Question: The function <URL> of ColdFusion 9 is supposed to return a clone, also known as a deep copy, of a variable, with no reference to the original variable. That's supposed to be true for complex objects, such as structures and queries.
I'm working on a code that uses a query object that is in the APPLICATION scope. This query needs to be modified locally for use in a particular page and I need to know what the original query string was (which is in the query object's metadata). So in this case, creating a deep copy of the original query is the most sensible solution.
But unfortunately, it looks like ColdFusion doesn't clone the whole object, but only its result set, thus losing all the metadata.
That's not the behaviour I expected from 'Duplicate', and I don't find it consistent with what happens when duplicating other kinds of complex objects.
One solution to my problem would be passing the result set AND the sql string as separate arguments to the function.
I'd like to know, however, if you have a more elegant solution, and/or throw a bit of light on the query Duplicate issue.
Here's some code that proves the issues for query Duplicate:
'''
<cfquery name="qry" datasource="mydatasource">
SELECT "blue" AS colour, "pear" as fruit
</cfquery>
<cfset qry_copy = qry>
<cfset qry_deepcopy = duplicate(qry)>
<cfdump var="#qry#" label="Original query" />
<cfdump var="#qry_copy#" label="Copy of the query (by reference)" />
<cfdump var="#qry_deepcopy#" label="Deep copy of the query (by value)" />
<cfdump var="#qry.getMetaData().getExtendedMetaData()#" label="Metadata of the original query" />
<cfdump var="#qry_copy.getMetaData().getExtendedMetaData()#" label="Metadata of the copy of the query" />
<cfdump var="#qry_deepcopy.getMetaData().getExtendedMetaData()#" label="Metadata of the deep copy of the query" />
'''

---
In a nutshell, these are my conclusions so far:
- 'qry.getMetaData()'- 'getMetaData(qry)'- 'qry''getMetaData(qry)'
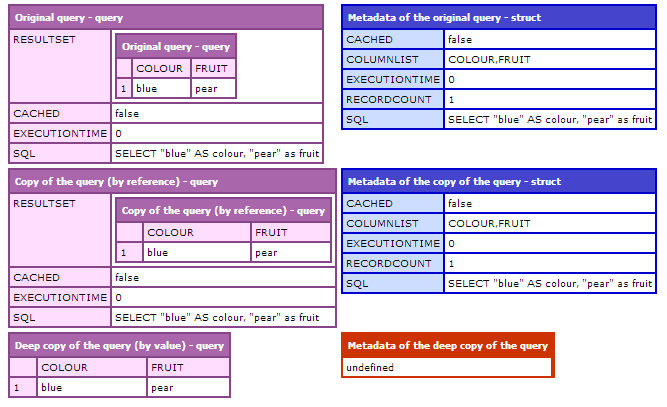
Answer: Hmmm... that is to my way of thinking a bug. My guess would be that there is a reference to the metadata that is not pulled into the deep copy. If it was something else the "getMetaData()" function called on the deep copy would throw an error.
Have you tried adding the "result" attribute to the query tag? As in:
'''
<cfquery name="qry" datasource="mydatasource" result="myresult">
SELECT "blue" AS colour, "pear" as fruit
</cfquery>
'''
That might create a property or class embedded in the result set - although "result" is actually set in the variables scope I believe. I need to think about this.